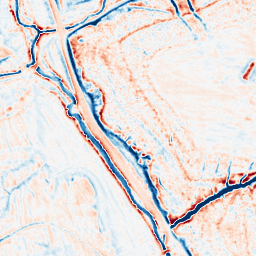
Category: multiscale
Decomposition family: dog_multiscale
Decomposition parameters: sigma_ratio: 1.4
n_scales: 5
base_sigma: 0.5
Upsampling method: sinc_blackman
Upsampling parameters: scale: 2
kernel_size: 8
Upsampling scale: 2